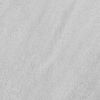
Atmospheric dust classification: not_dusty